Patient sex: M
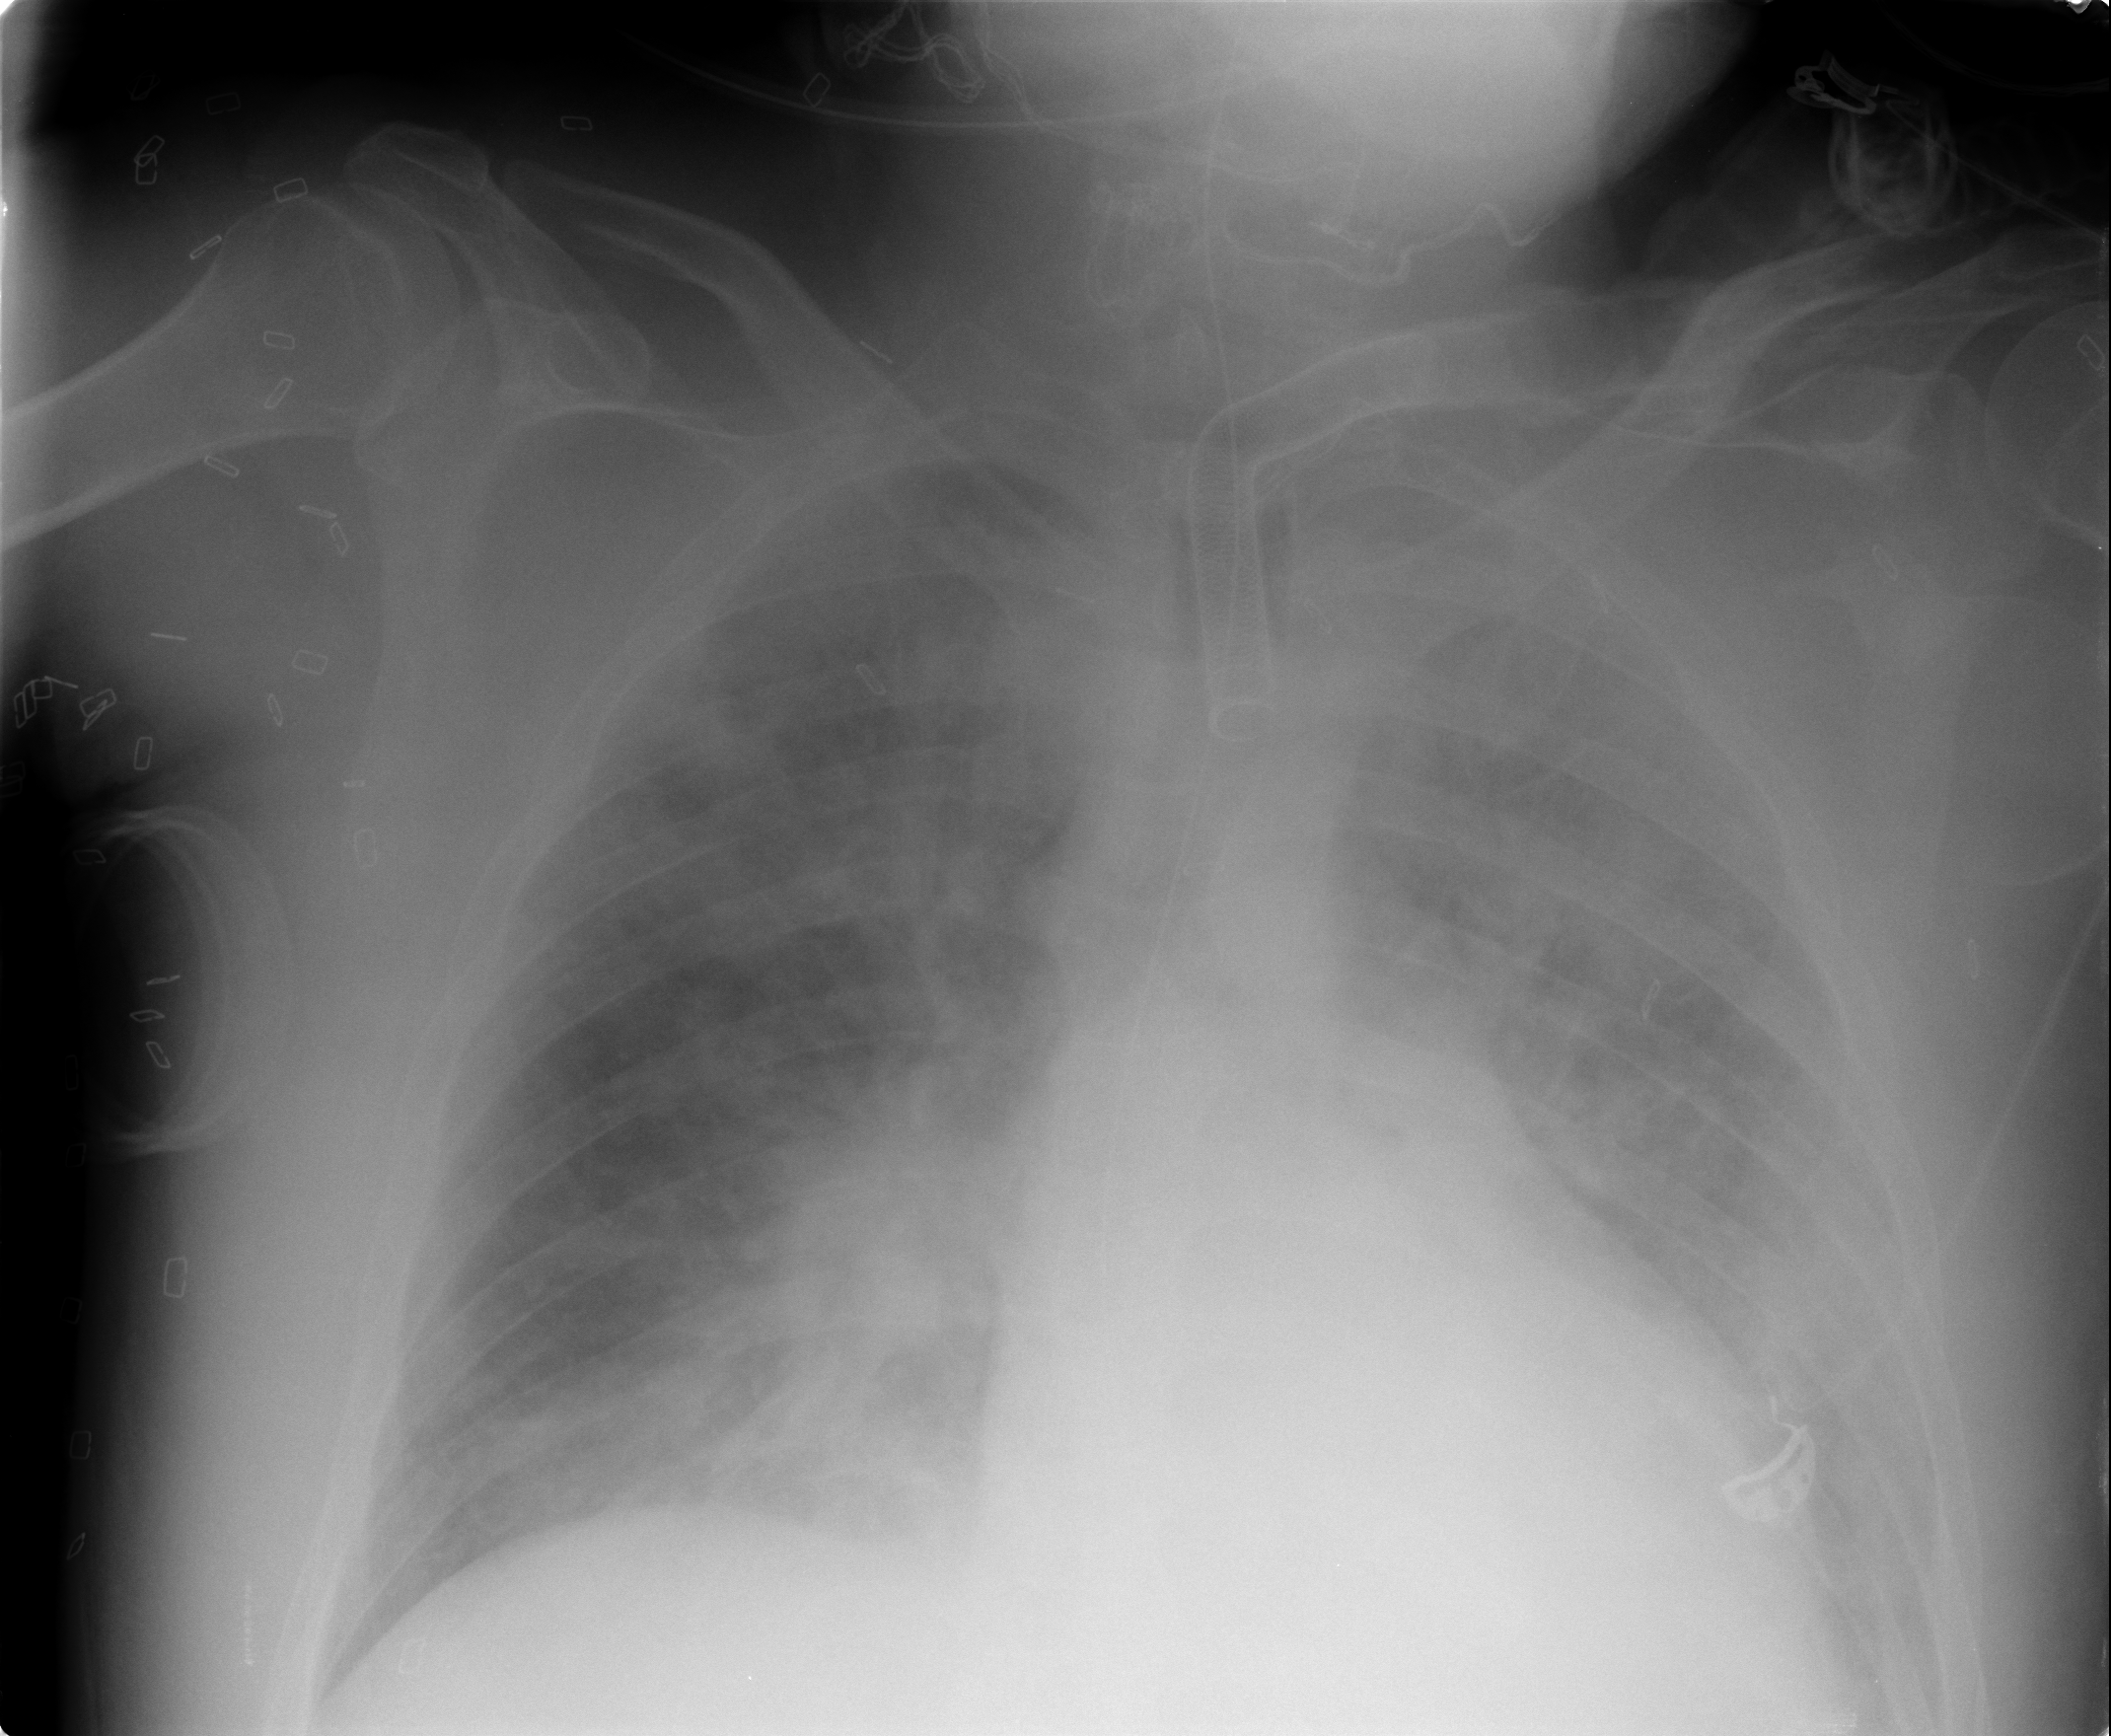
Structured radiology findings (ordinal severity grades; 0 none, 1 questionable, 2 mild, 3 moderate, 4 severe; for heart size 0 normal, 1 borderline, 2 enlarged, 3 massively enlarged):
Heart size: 0
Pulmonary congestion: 2
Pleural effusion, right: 0
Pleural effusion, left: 2
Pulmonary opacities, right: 3
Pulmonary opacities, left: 3
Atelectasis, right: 2
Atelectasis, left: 2